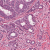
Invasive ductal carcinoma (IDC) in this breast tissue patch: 1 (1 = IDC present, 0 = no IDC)